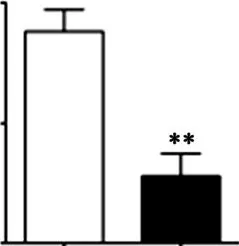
Novel mutation of FRMD7 downregulates the activation of Rac1 signaling HA-tagged human Rac1 was co-transfected into HEK293T cells with Flag-tagged wild-type (Wild) or mutant-type (c.635T>C) FRMD7. The supernatant of cell lysates was incubated with GST-PAK2 protein immobilized on glutathione-sepharose beads, where bound GTP-Rac1 proteins were detected by Western blotting using anti-HA monoclonal antibody. The amount of input HA-Rac1 and Flag-FRMD7 detected by anti-HA or anti-Flag monoclonal antibody. The experiments were repeated five times, and the graphs represent the average of five independent experiments (B) (Columns, mean; bars, SEM; *p<0.05).
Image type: pathology (masson_trichrome)